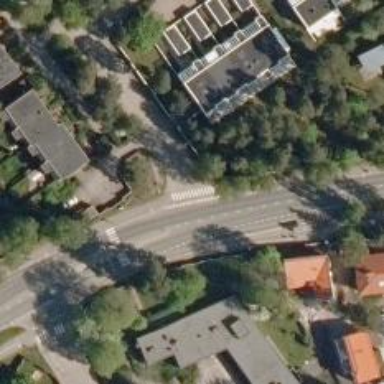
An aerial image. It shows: Road with "give way" sign.